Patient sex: M
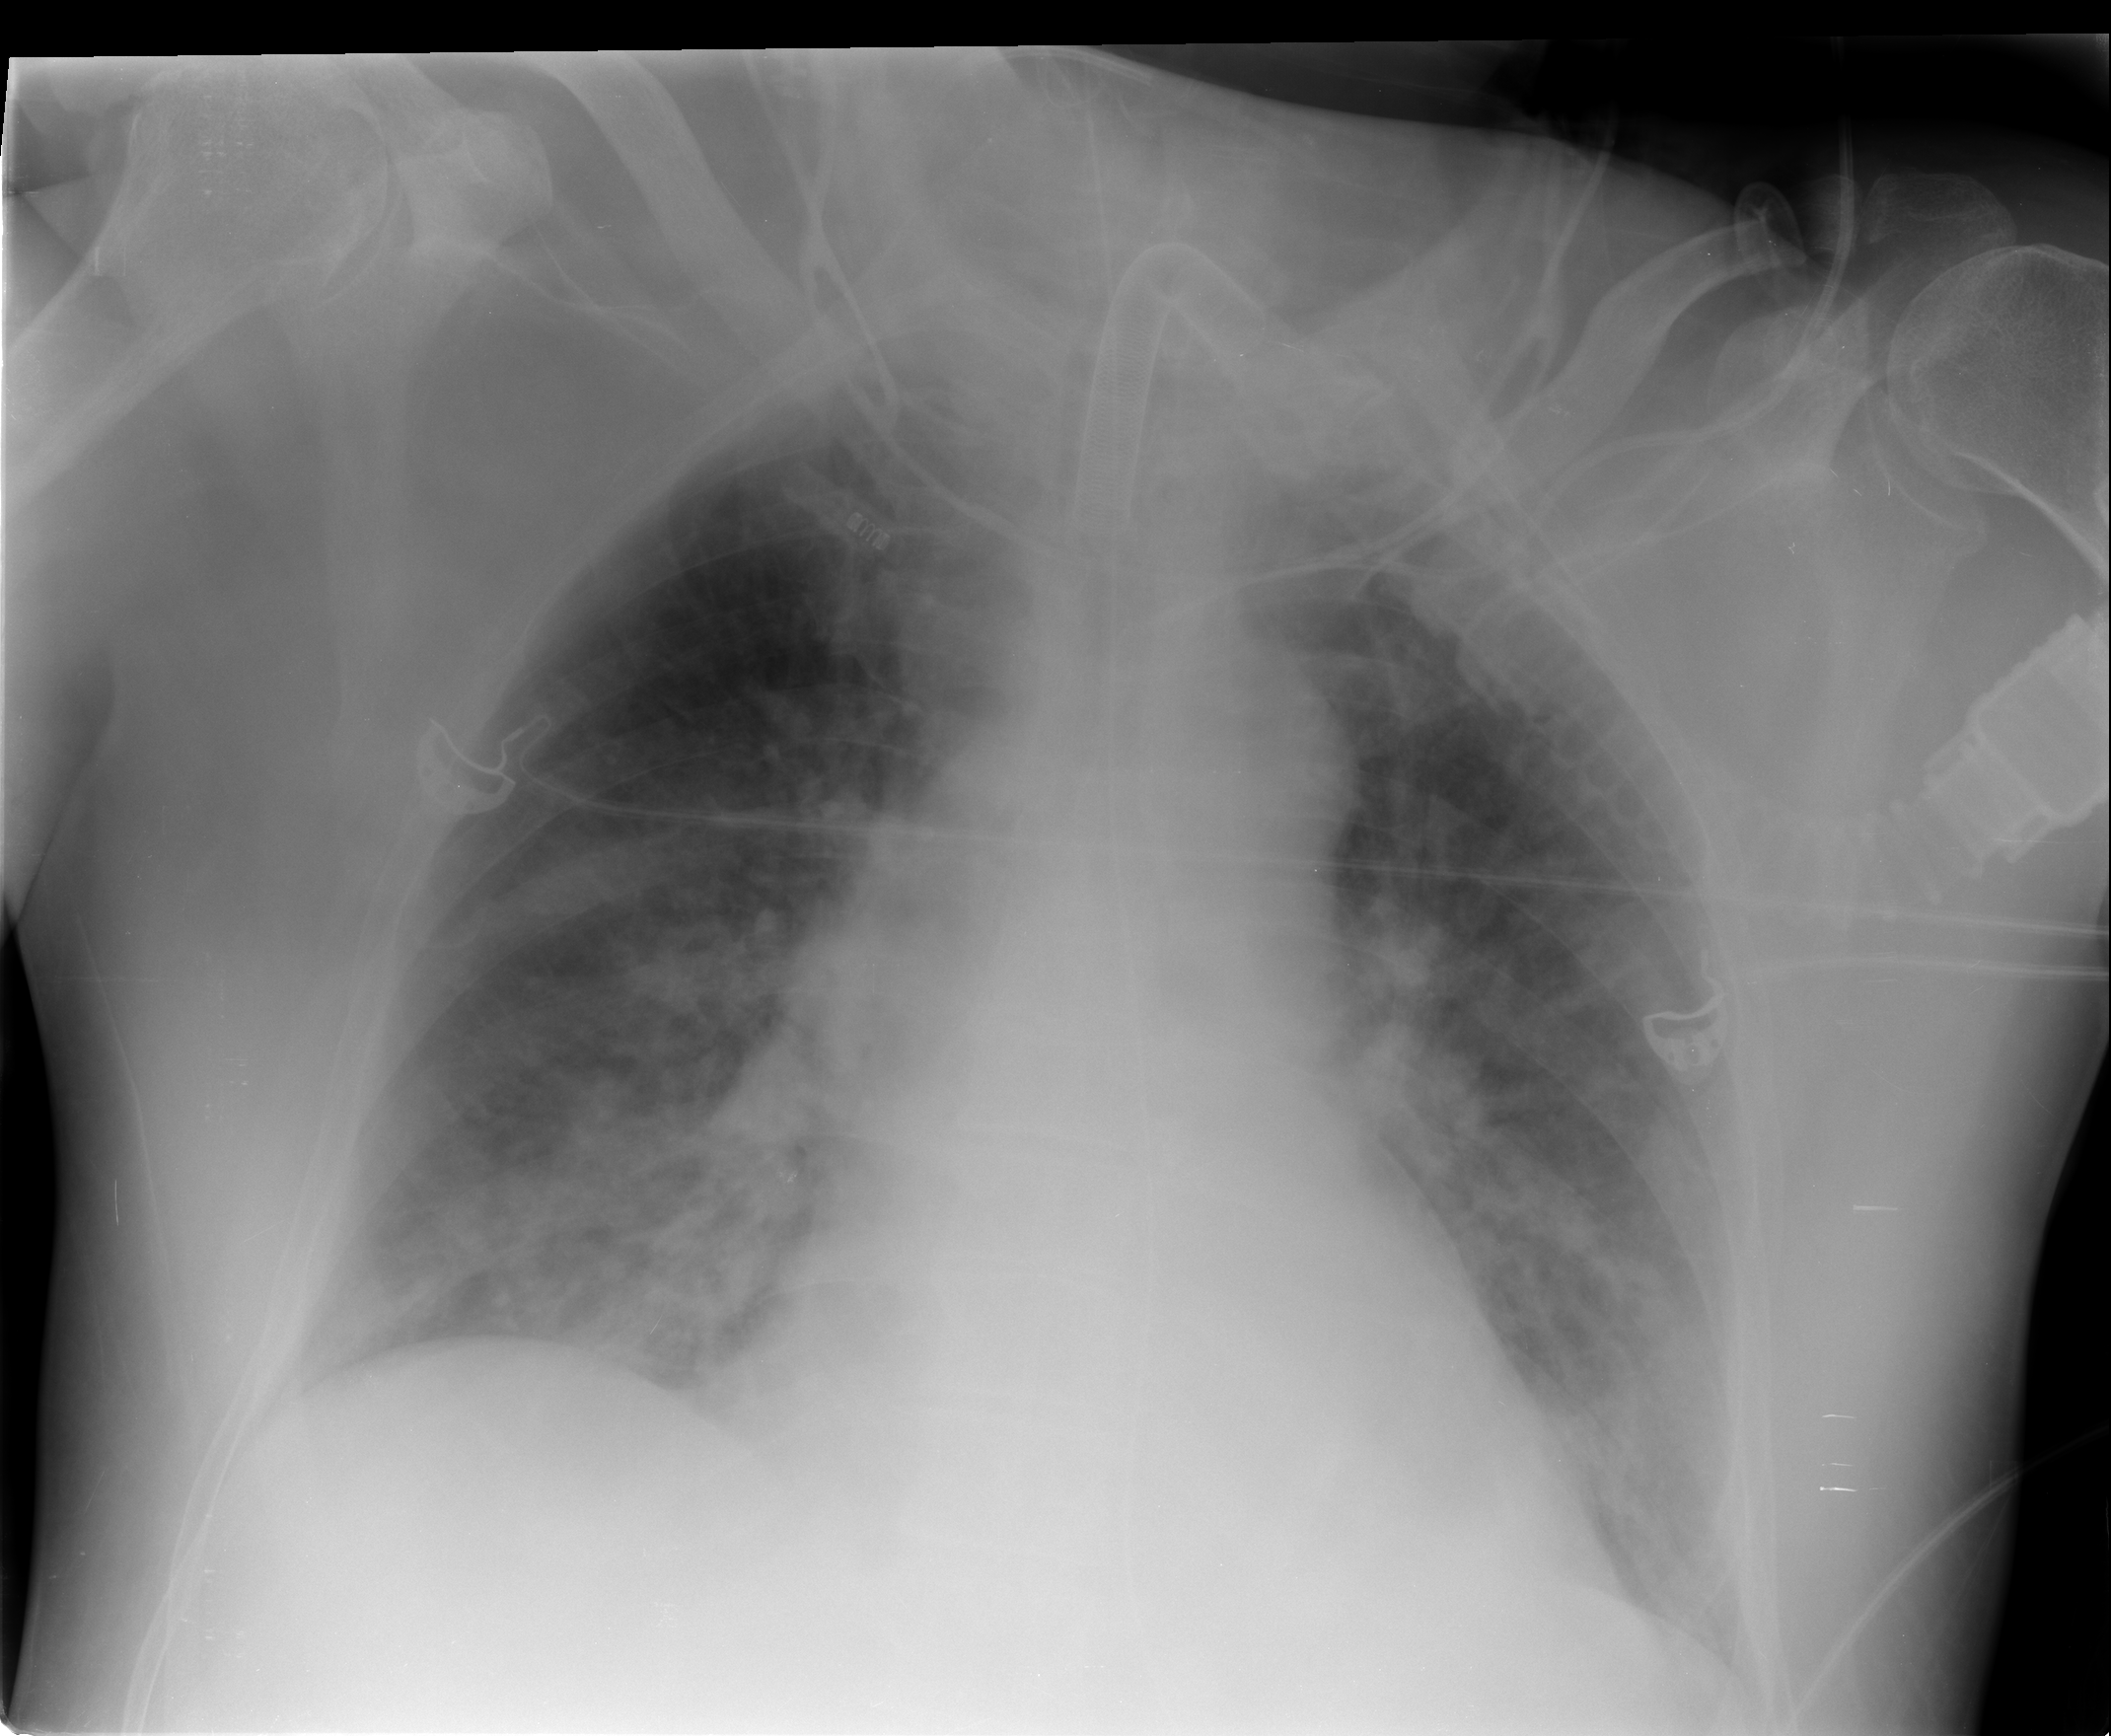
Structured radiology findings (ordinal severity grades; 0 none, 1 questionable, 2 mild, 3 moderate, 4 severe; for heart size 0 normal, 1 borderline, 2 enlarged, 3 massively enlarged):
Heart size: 0
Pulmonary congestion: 2
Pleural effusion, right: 2
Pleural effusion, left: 2
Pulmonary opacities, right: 3
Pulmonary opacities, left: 2
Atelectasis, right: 1
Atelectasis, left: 1